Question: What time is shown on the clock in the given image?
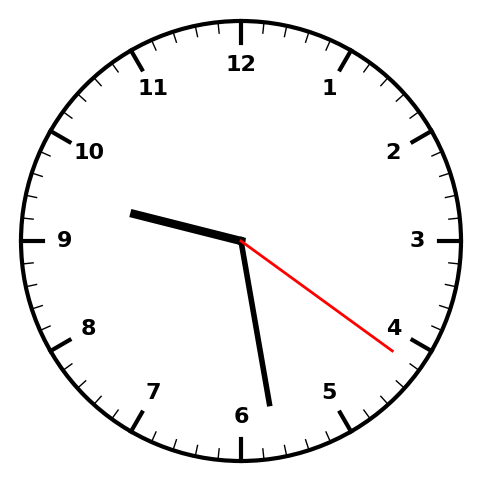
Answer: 09:28:21